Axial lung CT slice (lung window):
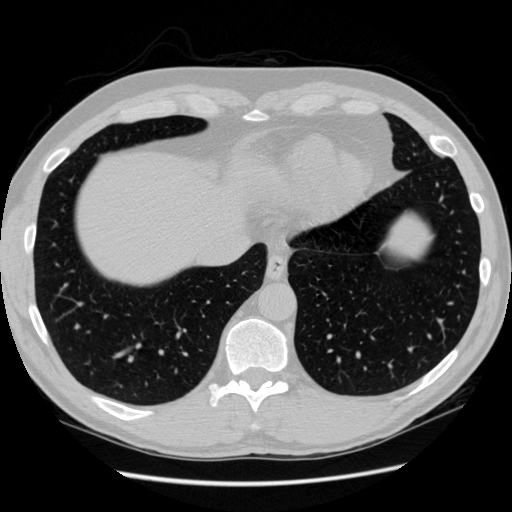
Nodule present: no